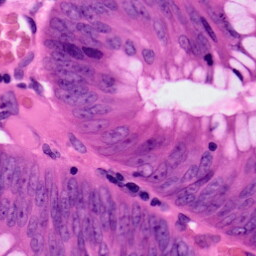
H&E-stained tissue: Colon